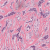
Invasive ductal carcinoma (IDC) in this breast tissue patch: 1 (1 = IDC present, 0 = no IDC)